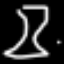
Label: hourglass